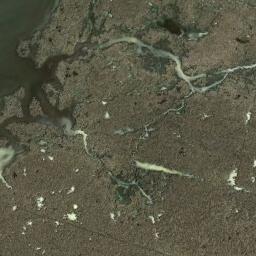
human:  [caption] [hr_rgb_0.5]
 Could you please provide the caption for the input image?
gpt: The wetland consists of bare land and water .

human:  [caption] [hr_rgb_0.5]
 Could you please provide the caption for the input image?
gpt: There is a large area of ​​dense brown bare land in a lake in a wetland .

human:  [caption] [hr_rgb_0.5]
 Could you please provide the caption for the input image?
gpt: Many waters of different sizes and shapes are surrounded by wetlands .

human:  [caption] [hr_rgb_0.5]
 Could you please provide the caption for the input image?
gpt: There are several scattered trees in the middle of this wetland .

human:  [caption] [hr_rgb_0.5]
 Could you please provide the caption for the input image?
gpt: There are much bare land and some water areas on the wetland .